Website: crate-barrel
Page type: receipt
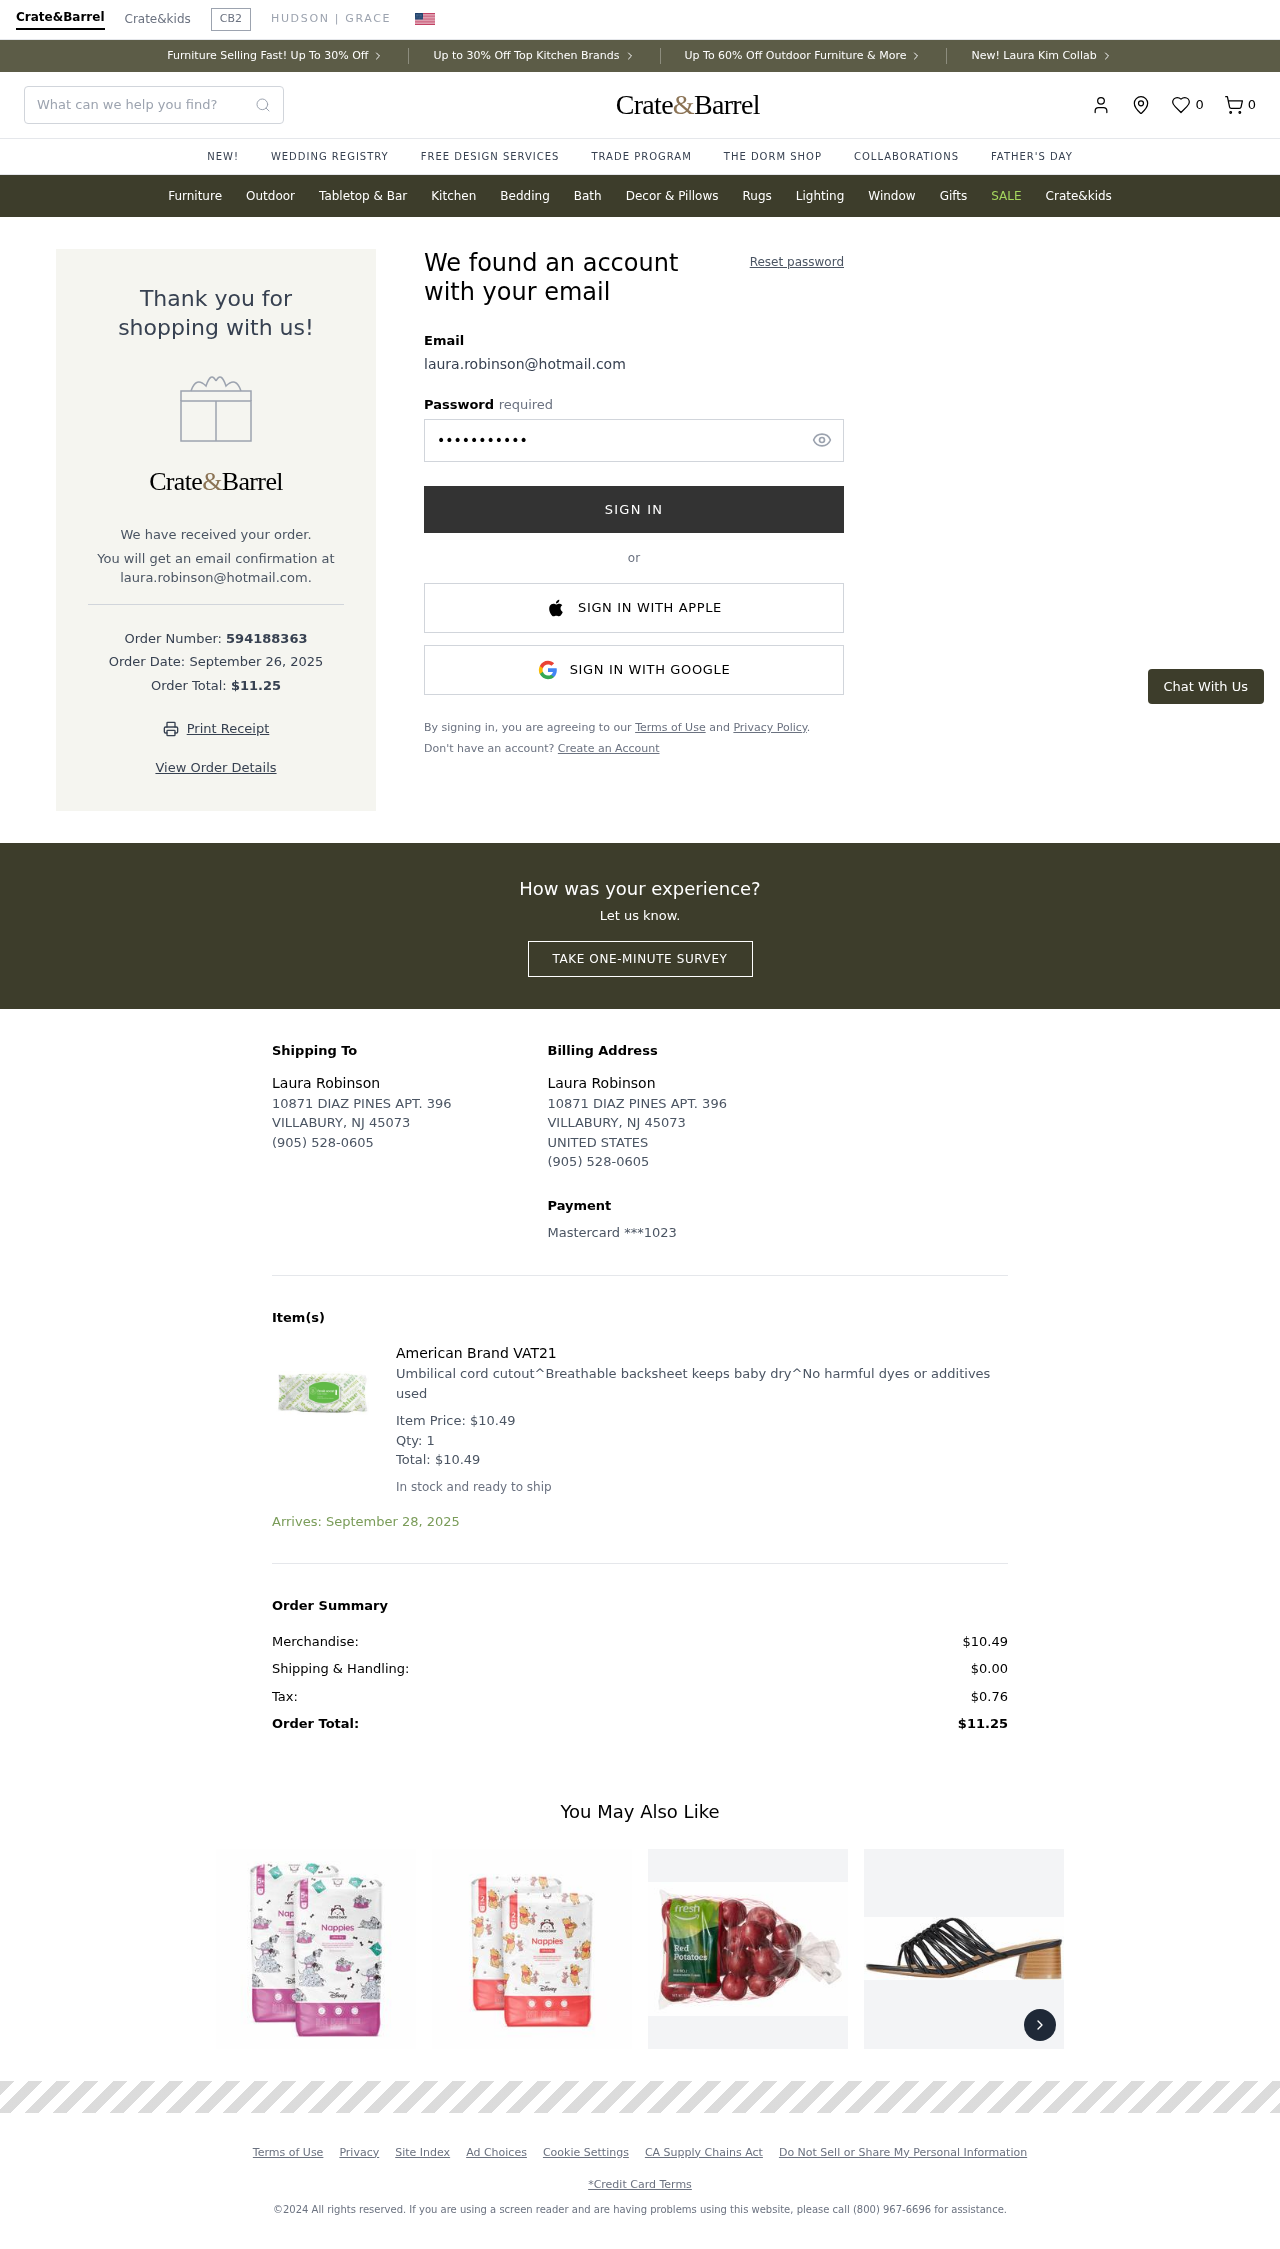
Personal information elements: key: PII_CARD_LAST4
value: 1023
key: PII_CARD_TYPE
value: Mastercard
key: PII_COUNTRY
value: UNITED STATES
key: PII_EMAIL
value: laura.robinson@hotmail.com
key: PII_FULLNAME
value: Laura Robinson
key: PII_STREET
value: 10871 DIAZ PINES APT. 396
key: PII_EMAIL2
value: laura.robinson@hotmail.com
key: PII_CITY_STATE_ZIP
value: VILLABURY, NJ 45073
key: PII_PHONE
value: (905) 528-0605
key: PII_FULLNAME2
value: Laura Robinson
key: PII_STREET2
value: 10871 DIAZ PINES APT. 396
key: PII_POSTCODE
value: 45073
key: PII_STATE_ABBR
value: NJ
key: PII_POSTCODE_FULL
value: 45073
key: PII_POSTCODE_NUMERIC
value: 45073
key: PII_PHONE2
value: (905) 528-0605
Product elements: key: PRODUCT1_DESC
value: Umbilical cord cutout^Breathable backsheet keeps baby dry^No harmful dyes or additives used
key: PRODUCT1_NAME
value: American Brand VAT21
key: PRODUCT1_PRICE
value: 10.49
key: PRODUCT1_QUANTITY
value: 1
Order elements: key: ORDER_NUM_ITEMS
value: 0
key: ORDER_ID
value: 594188363
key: ORDER_DATE
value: September 26, 2025
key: ORDER_TOTAL
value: $11.25
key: ORDER_ITEM_TOTAL
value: $10.49
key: ORDER_DELIVERY_DATE
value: Arrives: September 28, 2025
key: ORDER_SUBTOTAL
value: $10.49
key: ORDER_SHIPPING_COST
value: $0.00
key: ORDER_TAX
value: $0.76
Search elements: key: HEADER_SEARCH
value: What can we help you find?
Other elements: key: FAVORITES_COUNT
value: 0